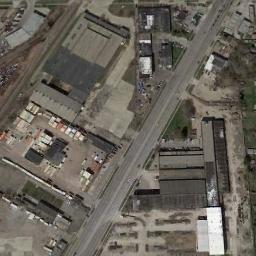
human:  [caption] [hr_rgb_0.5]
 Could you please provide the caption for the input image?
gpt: Neatly planned factories and roads in an industrial area with green belts .

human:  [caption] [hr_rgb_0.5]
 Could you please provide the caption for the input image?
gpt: The industrial area has lots of workshops of different sizes and a road goes through the industrial area .

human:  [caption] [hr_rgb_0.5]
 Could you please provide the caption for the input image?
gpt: There are many houses of different shapes and sizes in the industrial zone .

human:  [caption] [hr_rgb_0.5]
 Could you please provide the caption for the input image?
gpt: Industrial areas are very small .

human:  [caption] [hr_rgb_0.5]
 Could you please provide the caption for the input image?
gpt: There are some gray and black buildings on the industrial area .